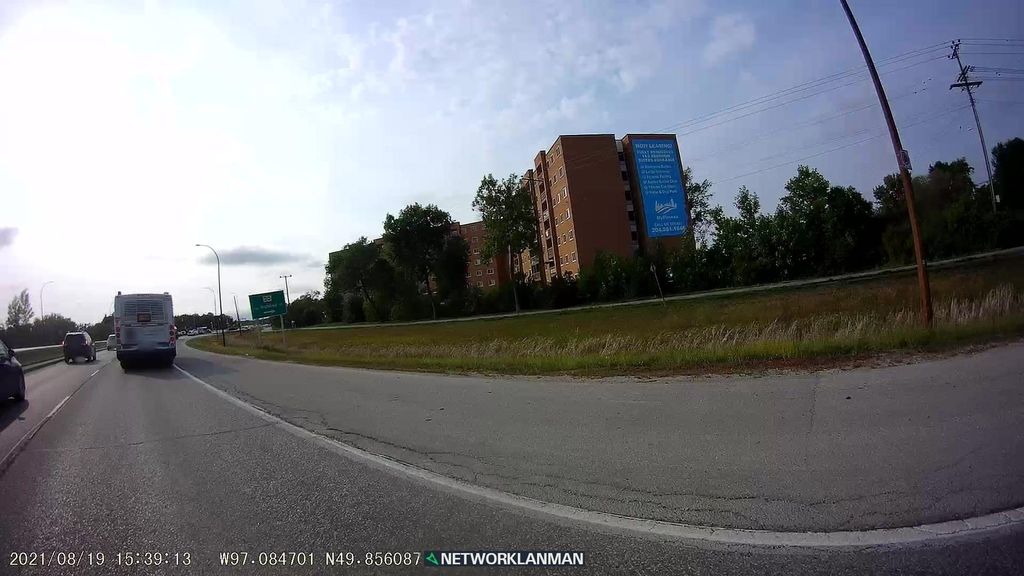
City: winnipeg